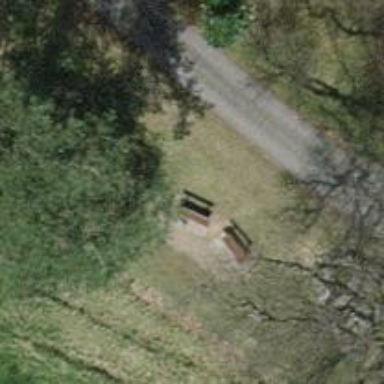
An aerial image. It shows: Bench for seating.